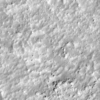
Label: not_dusty